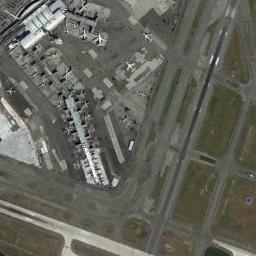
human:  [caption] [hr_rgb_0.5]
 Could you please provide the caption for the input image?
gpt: There are several planes on the tarmac with several runways .

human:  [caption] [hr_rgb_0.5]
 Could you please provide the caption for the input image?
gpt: Several runways and buildings are scattered in the airport while every plane is on their own position .

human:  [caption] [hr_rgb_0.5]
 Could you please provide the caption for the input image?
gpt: An airport with some staggered runways and terminals on the lawn and some planes parked on the airport .

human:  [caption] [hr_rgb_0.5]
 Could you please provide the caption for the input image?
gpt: There are two crossing runways here .

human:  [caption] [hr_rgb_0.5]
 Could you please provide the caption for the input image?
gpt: The airport has many intersecting roads .